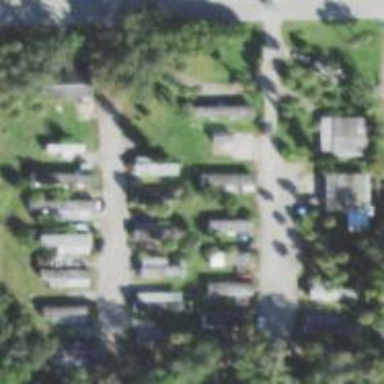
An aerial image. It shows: Neighborhood.